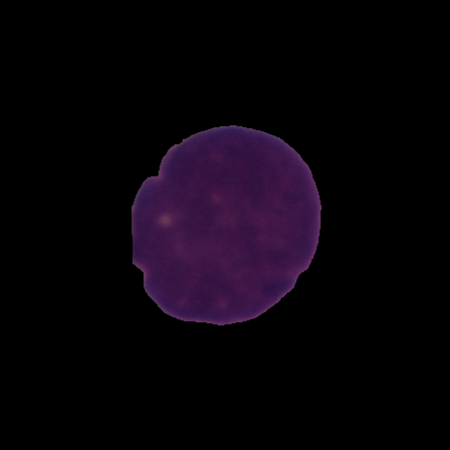
Label: cancer